Question: I have issue in applying pinch in zoom for image and long press in view pager. When I zoom in and zoom out the image, long press gets triggered. How to overcome this? When I long touch the image alone, it should be triggered. How to do this? I searched but I couldn't find solution for this.
My code is as follows:
TouchImageView:
'''
public class TouchImageView extends ImageView {
Matrix matrix;
// We can be in one of these 3 states
static final int NONE = 0;
static final int DRAG = 1;
static final int ZOOM = 2;
int mode = NONE;
// Remember some things for zooming
PointF last = new PointF();
PointF start = new PointF();
float minScale = 1f;
float maxScale = 3f;
float[] m;
int viewWidth, viewHeight;
static final int CLICK = 3;
float saveScale = 1f;
protected float origWidth, origHeight;
int oldMeasuredWidth, oldMeasuredHeight;
ScaleGestureDetector mScaleDetector;
Context context;
public TouchImageView(Context context) {
super(context);
sharedConstructing(context);
}
public TouchImageView(Context context, AttributeSet attrs) {
super(context, attrs);
sharedConstructing(context);
}
public float getSaveScale() {
return saveScale;
}
private void sharedConstructing(Context context) {
super.setClickable(true);
this.context = context;
mScaleDetector = new ScaleGestureDetector(context, new ScaleListener());
matrix = new Matrix();
m = new float[9];
setImageMatrix(matrix);
setScaleType(ScaleType.MATRIX);
setOnTouchListener(new OnTouchListener() {
@Override
public boolean onTouch(View v, MotionEvent event) {
boolean defaultResult = v.onTouchEvent(event);
mScaleDetector.onTouchEvent(event);
PointF curr = new PointF(event.getX(), event.getY());
switch (event.getAction()) {
case MotionEvent.ACTION_DOWN:
last.set(curr);
start.set(last);
mode = DRAG;
break;
case MotionEvent.ACTION_MOVE:
if (mode == DRAG) {
float deltaX = curr.x - last.x;
float deltaY = curr.y - last.y;
float fixTransX = getFixDragTrans(deltaX, viewWidth, origWidth * saveScale);
float fixTransY = getFixDragTrans(deltaY, viewHeight, origHeight * saveScale);
matrix.postTranslate(fixTransX, fixTransY);
fixTrans();
last.set(curr.x, curr.y);
}
break;
case MotionEvent.ACTION_UP:
mode = NONE;
int xDiff = (int) Math.abs(curr.x - start.x);
int yDiff = (int) Math.abs(curr.y - start.y);
if (xDiff < CLICK && yDiff < CLICK)
performClick();
break;
case MotionEvent.ACTION_POINTER_UP:
mode = NONE;
break;
default:
return defaultResult;
}
setImageMatrix(matrix);
invalidate();
return true; // indicate event was handled
}
});
}
public void setMaxZoom(float x) {
maxScale = x;
}
public float getMaxScale() {
return maxScale;
}
public void reiniciarZoom()
{
matrix = new Matrix();
saveScale = 1f;
setImageMatrix(matrix);
invalidate();
}
private class ScaleListener extends ScaleGestureDetector.SimpleOnScaleGestureListener {
@Override
public boolean onScaleBegin(ScaleGestureDetector detector) {
mode = ZOOM;
return true;
}
@Override
public boolean onScale(ScaleGestureDetector detector) {
float mScaleFactor = detector.getScaleFactor();
float origScale = saveScale;
saveScale *= mScaleFactor;
if (saveScale > maxScale) {
saveScale = maxScale;
mScaleFactor = maxScale / origScale;
} else if (saveScale < minScale) {
saveScale = minScale;
mScaleFactor = minScale / origScale;
}
if (origWidth * saveScale <= viewWidth || origHeight * saveScale <= viewHeight)
matrix.postScale(mScaleFactor, mScaleFactor, viewWidth / 2, viewHeight / 2);
else
matrix.postScale(mScaleFactor, mScaleFactor, detector.getFocusX(), detector.getFocusY());
fixTrans();
return true;
}
}
void fixTrans() {
matrix.getValues(m);
float transX = m[Matrix.MTRANS_X];
float transY = m[Matrix.MTRANS_Y];
float fixTransX = getFixTrans(transX, viewWidth, origWidth * saveScale);
float fixTransY = getFixTrans(transY, viewHeight, origHeight * saveScale);
if (fixTransX != 0 || fixTransY != 0)
matrix.postTranslate(fixTransX, fixTransY);
}
float getFixTrans(float trans, float viewSize, float contentSize) {
float minTrans, maxTrans;
if (contentSize <= viewSize) {
minTrans = 0;
maxTrans = viewSize - contentSize;
} else {
minTrans = viewSize - contentSize;
maxTrans = 0;
}
if (trans < minTrans)
return -trans + minTrans;
if (trans > maxTrans)
return -trans + maxTrans;
return 0;
}
float getFixDragTrans(float delta, float viewSize, float contentSize) {
if (contentSize <= viewSize) {
return 0;
}
return delta;
}
@Override
protected void onMeasure(int widthMeasureSpec, int heightMeasureSpec) {
super.onMeasure(widthMeasureSpec, heightMeasureSpec);
viewWidth = MeasureSpec.getSize(widthMeasureSpec);
viewHeight = MeasureSpec.getSize(heightMeasureSpec);
//
// Rescales image on rotation
//
if (oldMeasuredHeight == viewWidth && oldMeasuredHeight == viewHeight
|| viewWidth == 0 || viewHeight == 0)
return;
oldMeasuredHeight = viewHeight;
oldMeasuredWidth = viewWidth;
if (saveScale == 1) {
//Fit to screen.
float scale;
Drawable drawable = getDrawable();
if (drawable == null || drawable.getIntrinsicWidth() == 0 || drawable.getIntrinsicHeight() == 0)
return;
int bmWidth = drawable.getIntrinsicWidth();
int bmHeight = drawable.getIntrinsicHeight();
Log.d("bmSize", "bmWidth: " + bmWidth + " bmHeight : " + bmHeight);
float scaleX = (float) viewWidth / (float) bmWidth;
float scaleY = (float) viewHeight / (float) bmHeight;
scale = Math.min(scaleX, scaleY);
matrix.setScale(scale, scale);
// Center the image
float redundantYSpace = (float) viewHeight - (scale * (float) bmHeight);
float redundantXSpace = (float) viewWidth - (scale * (float) bmWidth);
redundantYSpace /= (float) 2;
redundantXSpace /= (float) 2;
matrix.postTranslate(redundantXSpace, redundantYSpace);
origWidth = viewWidth - 2 * redundantXSpace;
origHeight = viewHeight - 2 * redundantYSpace;
setImageMatrix(matrix);
}
fixTrans();
}
'''
}
and in MainActivity:
'''
//here Iused longclicklistener to handle overlay
TouchImageView prodImage = (TouchImageView) itemView.findViewById(R.id.product_image);
prodImage.setOnLongClickListener(new OnLongClickListener() {
@Override
public boolean onLongClick(View v) {
overlayLink.setVisibility(View.VISIBLE);
overlayLink.postDelayed(new Runnable() {
@Override
public void run() {
if (overlayLink != null) {
overlayLink.setVisibility(View.GONE);
}
}
}, 5000);
return true;
}
});
'''
But problem is when I zoom the image, overlay is displaying i.e. which should display only in long touch.
The screen :

How to solve this?
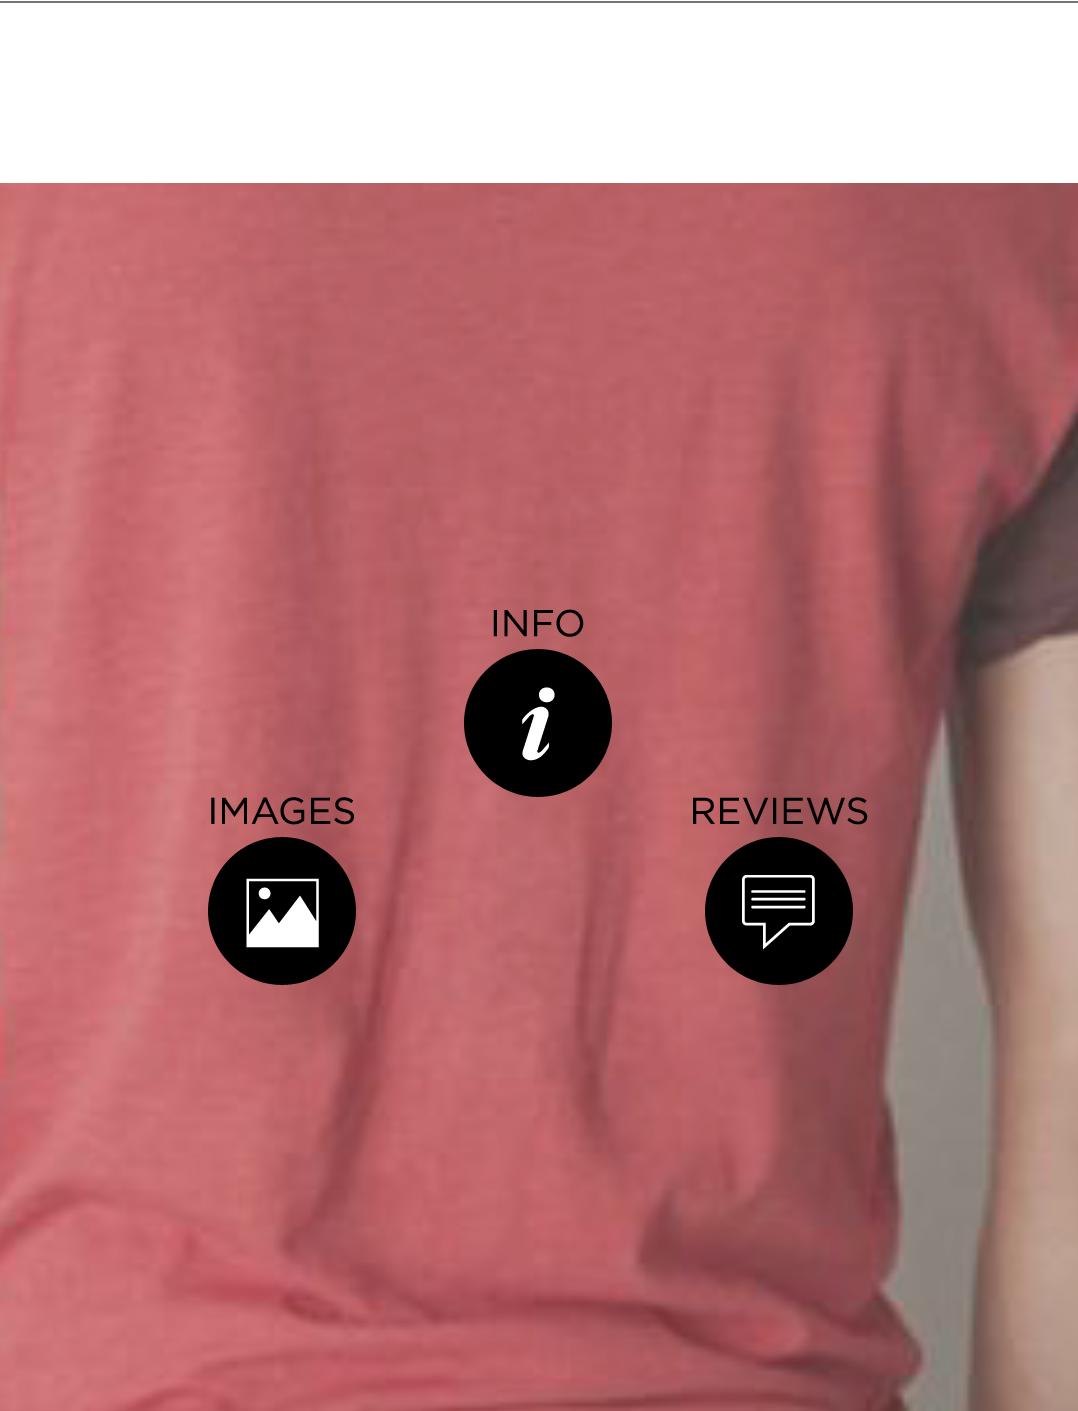
Answer: What you can do is:
Keep a boolean 'isZoomed' in your class 'TouchImageView' along with getter setters.
Set it to 'true' in 'onScaleBegin' method. Set it to 'false' in 'onScaleEnd' method:
See below snippet:
'''
boolean isZoomed;
private class ScaleListener extends
ScaleGestureDetector.SimpleOnScaleGestureListener {
@Override
public boolean onScaleBegin(ScaleGestureDetector detector) {
isZoomed = true;
mode = ZOOM;
return true;
}
@Override
public boolean onScale(ScaleGestureDetector detector) {
float mScaleFactor = detector.getScaleFactor();
float origScale = saveScale;
saveScale *= mScaleFactor;
if (saveScale > maxScale) {
saveScale = maxScale;
mScaleFactor = maxScale / origScale;
} else if (saveScale < minScale) {
saveScale = minScale;
mScaleFactor = minScale / origScale;
}
if (origWidth * saveScale <= viewWidth
|| origHeight * saveScale <= viewHeight)
matrix.postScale(mScaleFactor, mScaleFactor, viewWidth / 2,
viewHeight / 2);
else
matrix.postScale(mScaleFactor, mScaleFactor,
detector.getFocusX(), detector.getFocusY());
fixTrans();
return true;
}
@Override
public void onScaleEnd(ScaleGestureDetector detector) {
// TODO Auto-generated method stub
isZoomed = false;
super.onScaleEnd(detector);
}
}
public boolean isZoomed() {
return isZoomed;
}
public void setZoomed(boolean isZoomed) {
this.isZoomed = isZoomed;
}
'''
Check in 'onLongClick' event: If imageview's isZoomed is false, then only handle that long click event. Else don't handle.
'''
tiv = (TouchImageView) findViewById(R.id.timg);
tiv.setOnLongClickListener(new OnLongClickListener() {
@Override
public boolean onLongClick(View v) {
// TODO Auto-generated method stub
if (!tiv.isZoomed()) {
Toast.makeText(getApplicationContext(), "long clicked",
Toast.LENGTH_LONG).show();
return true;
}
return false;
}
});
'''
Hope this helps.